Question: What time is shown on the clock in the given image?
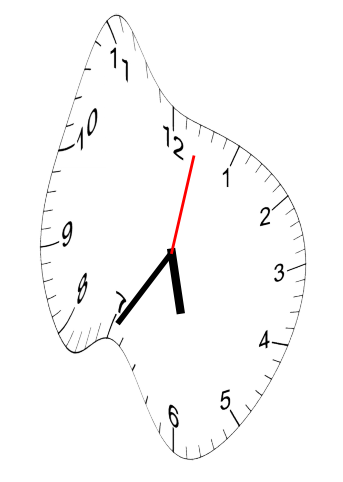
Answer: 05:35:02